Interaction volume radius: 5 \u00c5
Interaction volume height: 15 \u00c5
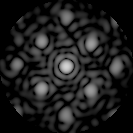
Disorder parameter: 0.3327